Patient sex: F
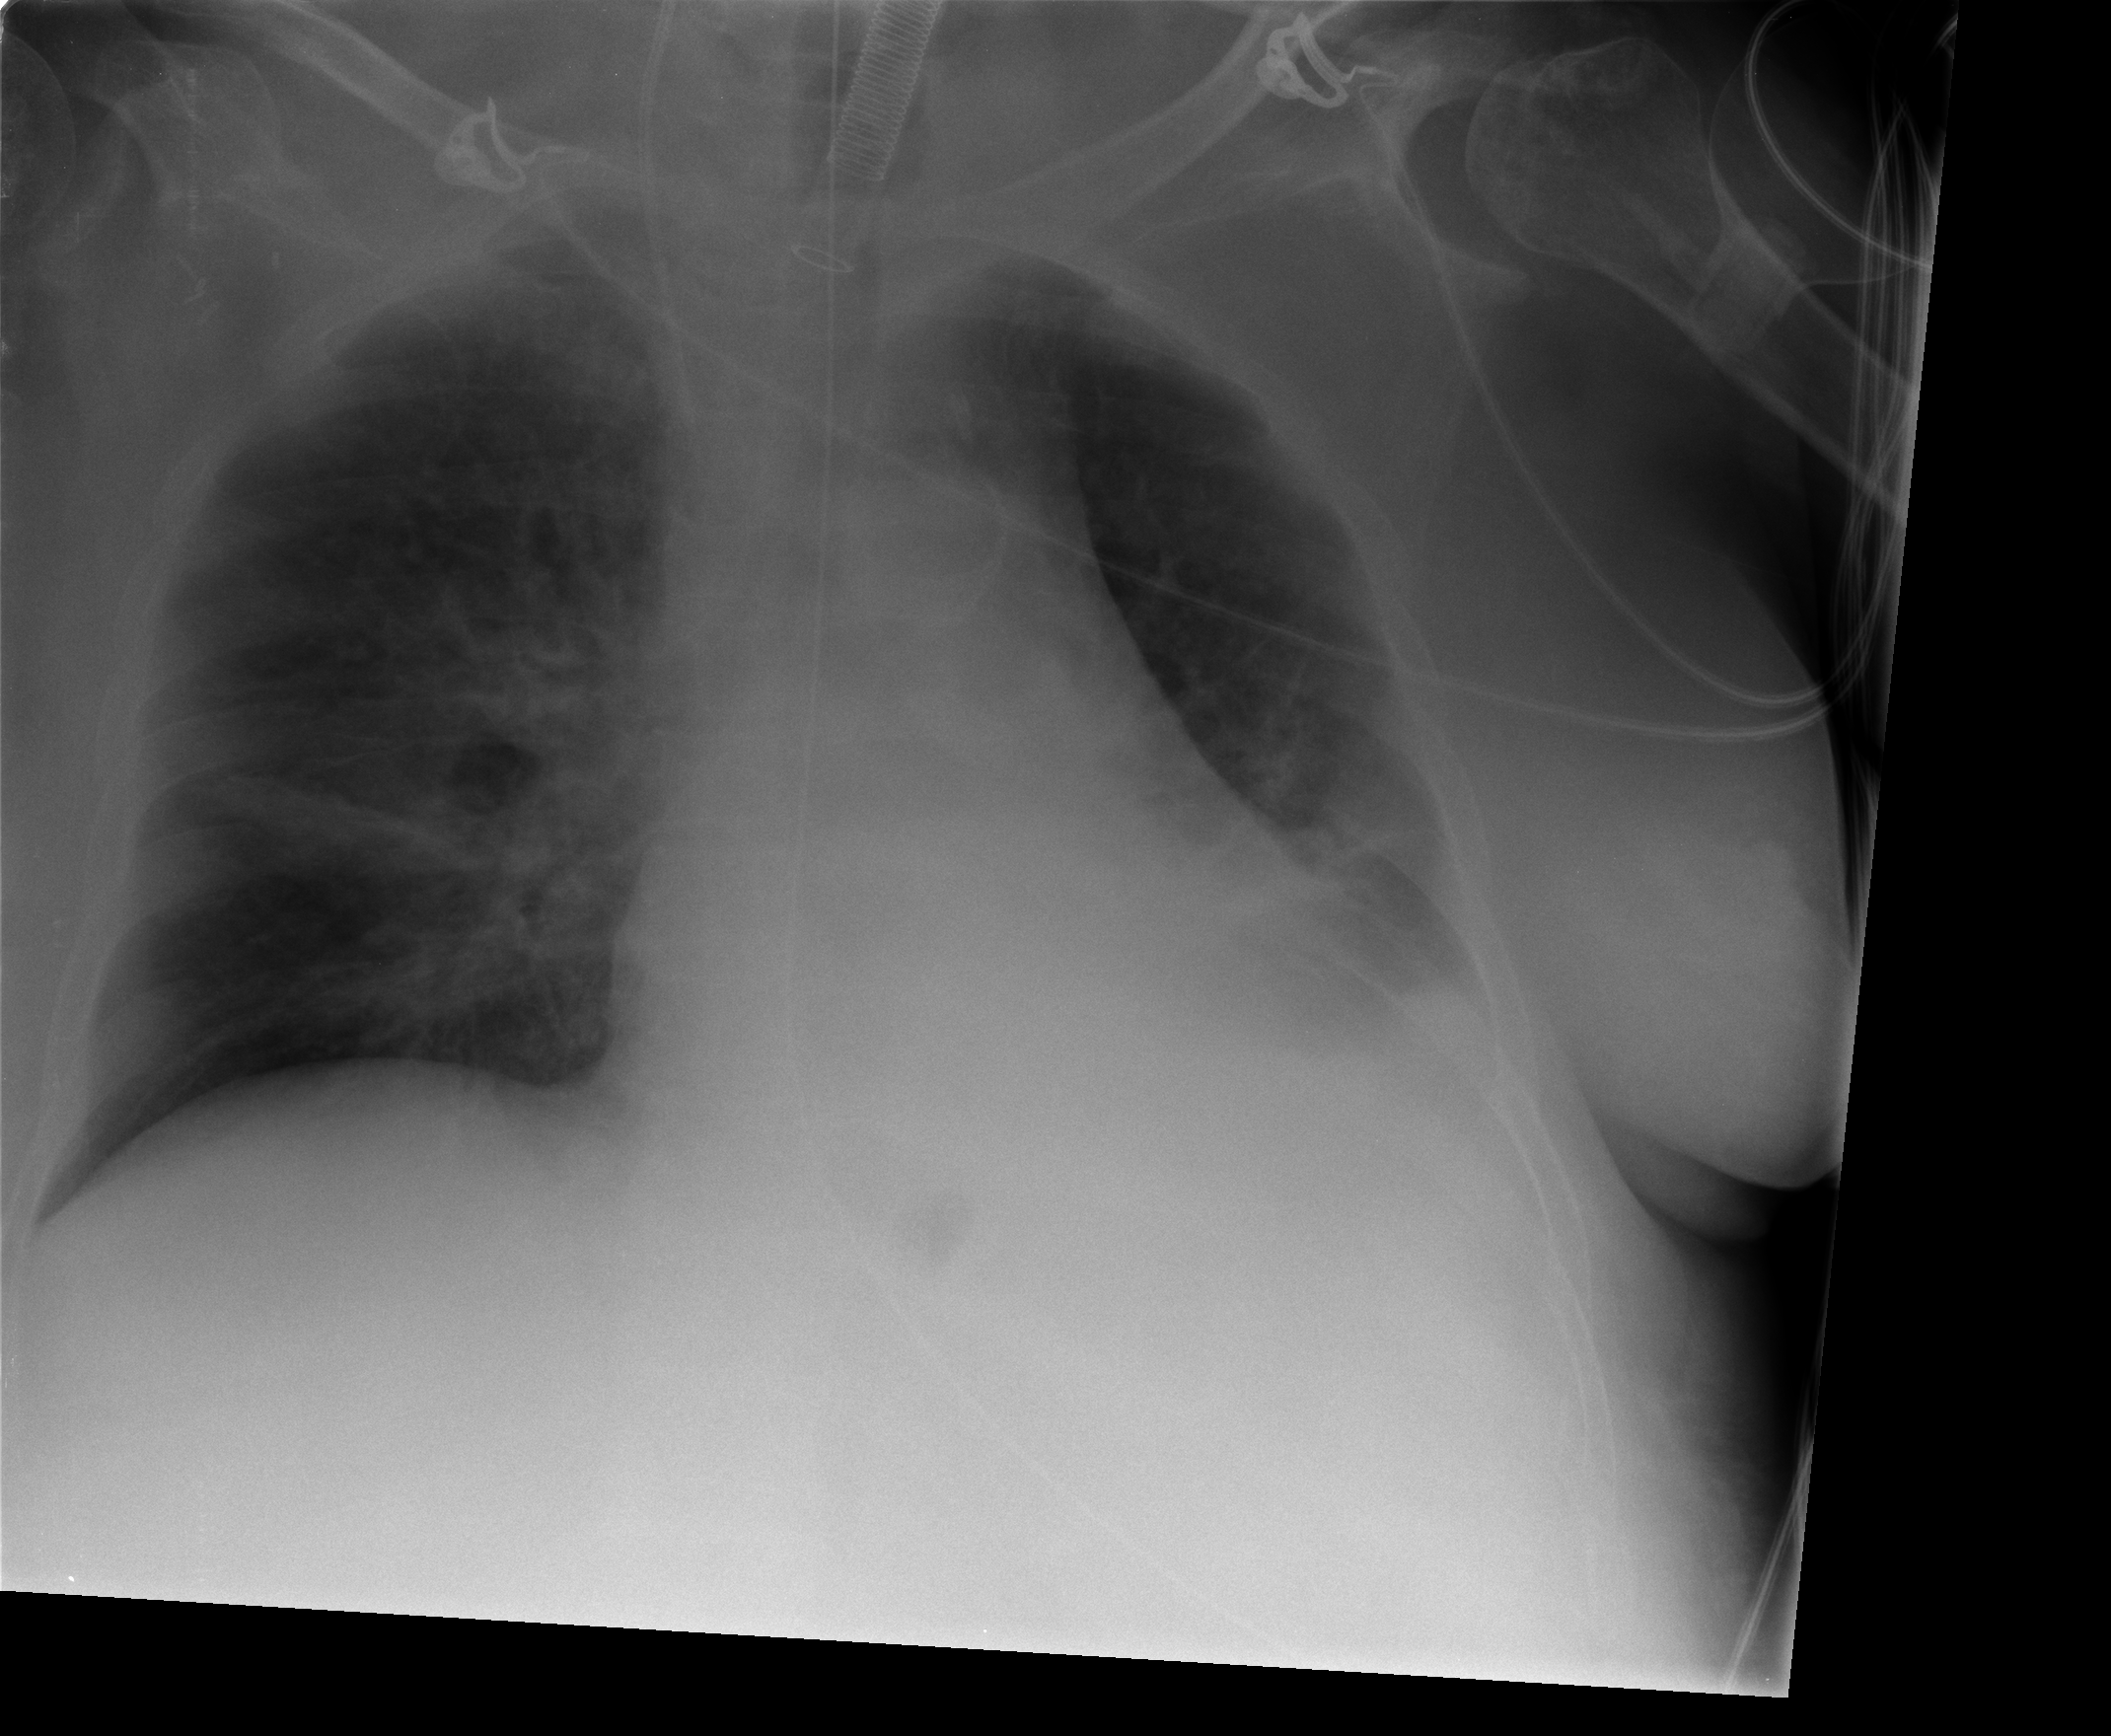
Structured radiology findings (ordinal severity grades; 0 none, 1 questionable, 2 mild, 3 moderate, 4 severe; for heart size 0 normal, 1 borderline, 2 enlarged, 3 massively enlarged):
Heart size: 2
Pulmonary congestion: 2
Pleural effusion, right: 0
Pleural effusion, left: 3
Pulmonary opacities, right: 1
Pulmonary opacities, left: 2
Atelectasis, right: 2
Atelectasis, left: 2